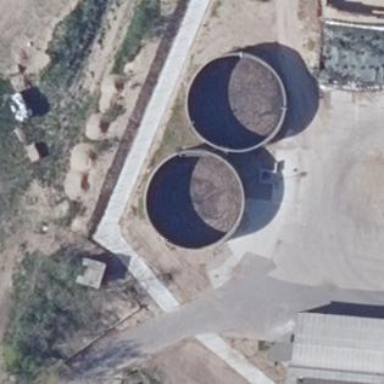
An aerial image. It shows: Storage tank building.